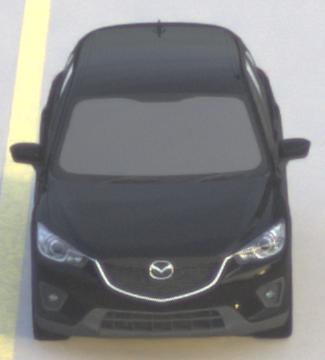
Make: Mazda
Model: CX-5 2.0 SKYACTIV-G 160
Detailed model: CX-5 (GH)
Model produced from: 2012/04
Model produced until: 2015/02
Doors: 5
Color: black
Road condition: dry road
Daytime: sunrise or sunset
Contrast: low contrast